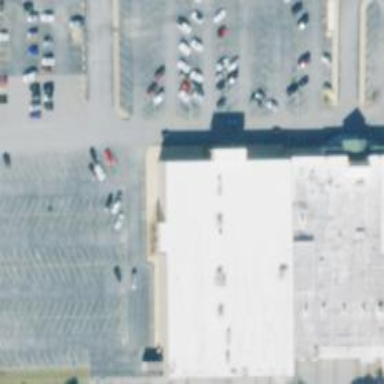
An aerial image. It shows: Department store building.